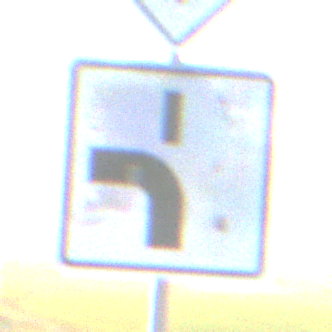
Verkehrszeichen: VerlaufVorfahrtsstrasse5
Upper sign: Vorfahrtsstrasse
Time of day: SunriseSunset
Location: Outdoor (Nature)
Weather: Clear
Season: NotSpecified
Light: Natural